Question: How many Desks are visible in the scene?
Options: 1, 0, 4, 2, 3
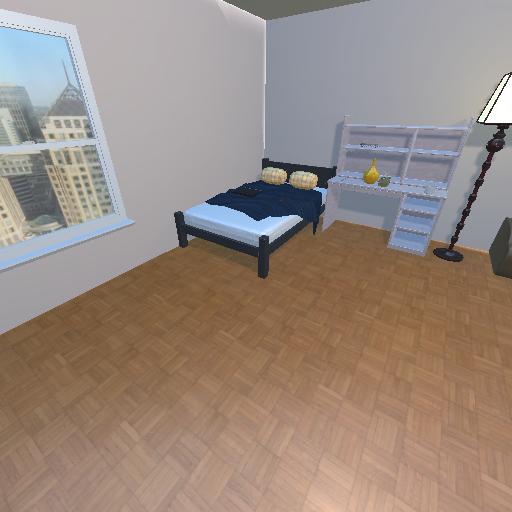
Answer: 1